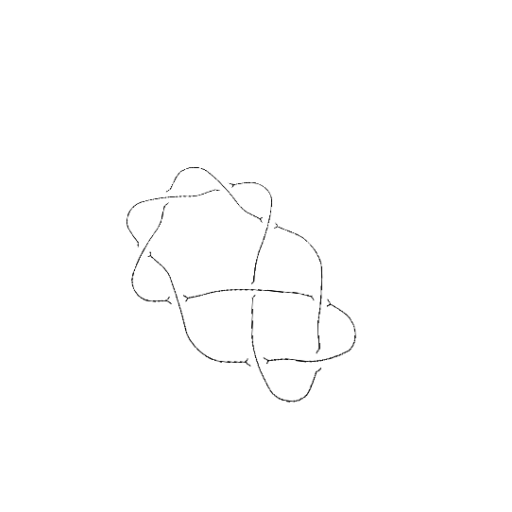
Crossing number: 9